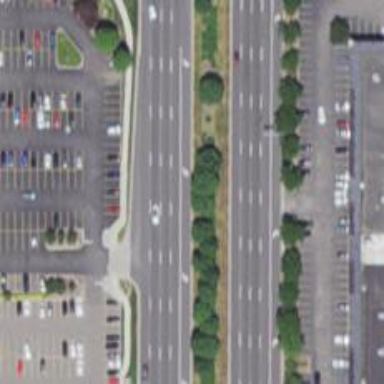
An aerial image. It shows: Primary road with asphalt surface.